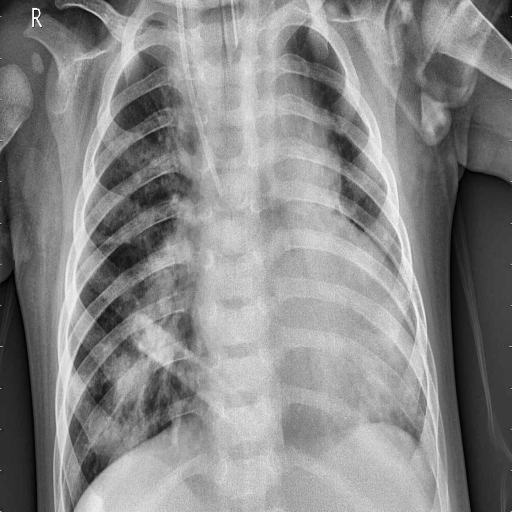
Finding: PNEUMONIA